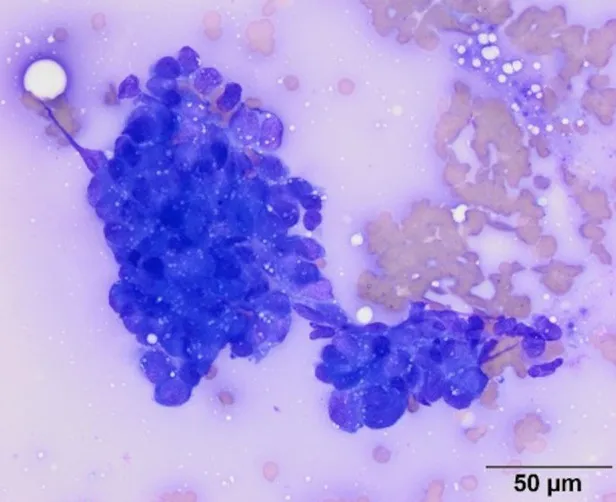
Representative image of a smear from a fine needle aspirate of the left renal mass. Cytologic examination of modified Wright's stained smears revealed moderate numbers of irregularly shaped dense clusters of medium to large (12-20 um) round to cuboidal cells. The cells had round to ovoid nuclei with fine chromatin and inapparent nucleoli. They had high nuclear to cytoplasmic ratios with small amounts of medium to dark blue cytoplasm with low numbers of discrete margined vacuoles. Based on the cohesive appearance, a cytologic diagnosis of carcinoma was made. Scale bar = 50 microns.
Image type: pathology (giemsa)